Question: SQLite for Windows Runtime is returning an "ReadOnly" error SQLiteException object while inserting a new record in my SQLite database.
I am not sure what's causing it but this "ReadOnly" error is what I got

I tried to update the database security and even lamely added "Everyone" to make sure but I still get that error. Any idea why?
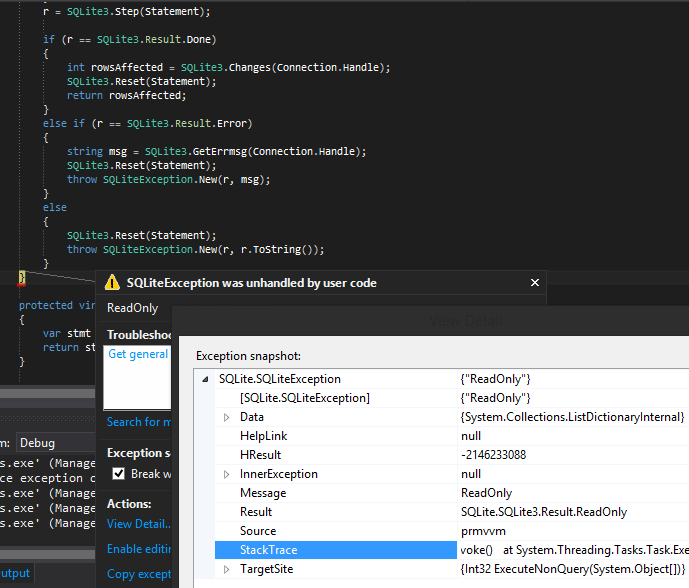
Answer: Application files cannot be changed, hence the "Read-Only" error you are seeing. You are correct instead to copy the file to the LocalFolder, where the application will have full read-write access.
If you need to populate your db with data initially, you can do this either prior to adding the file to the project in Visual Studio, or after the db is in the LocalFolder.